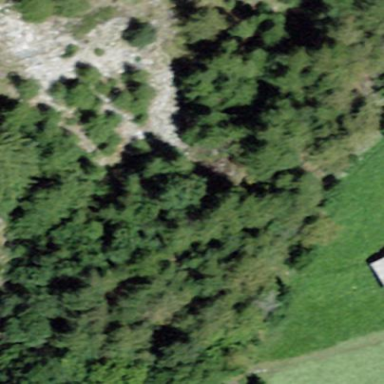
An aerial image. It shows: Forest area.